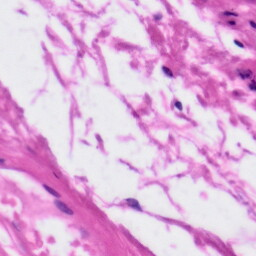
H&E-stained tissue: Tonsil